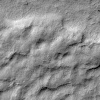
Atmospheric dust classification: not_dusty